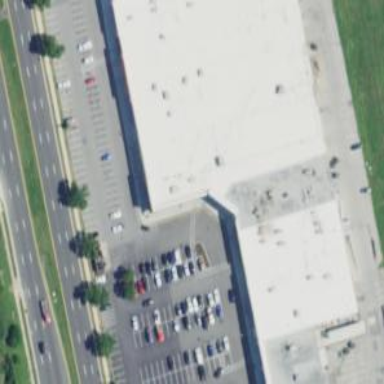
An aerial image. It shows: Outdoor shop within building.